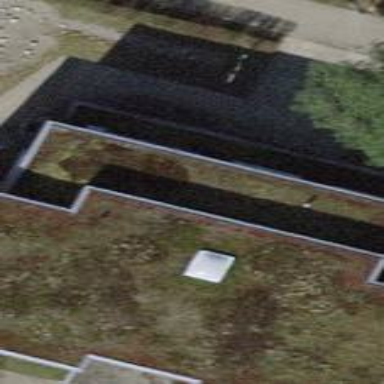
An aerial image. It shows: Kindergarten building.